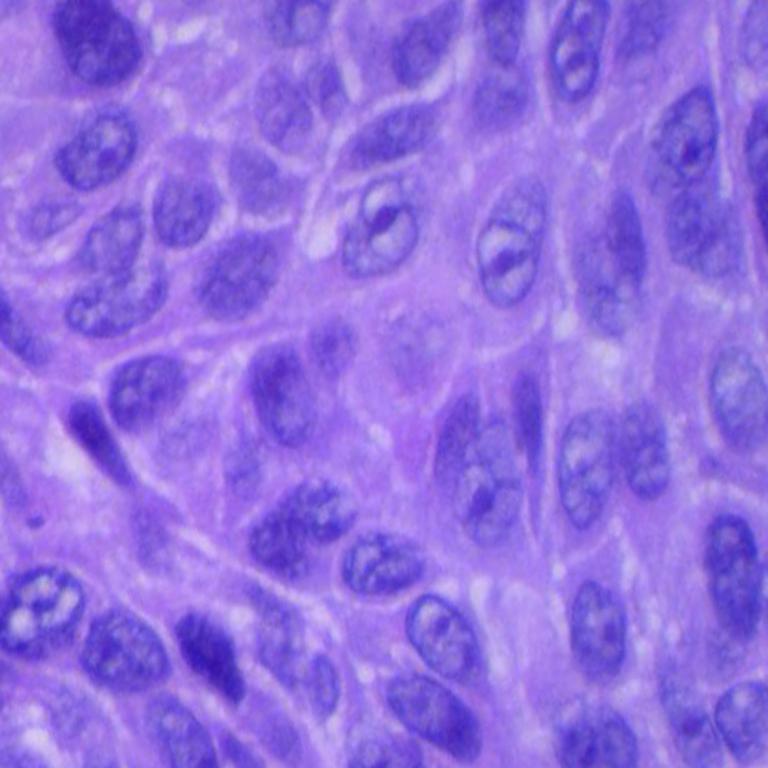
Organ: lung
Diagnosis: squamous carcinomas